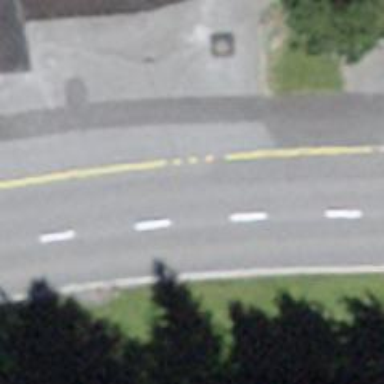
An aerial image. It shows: Secondary road.